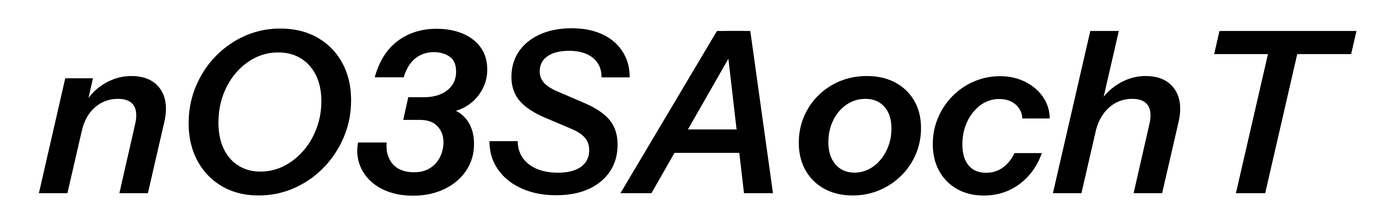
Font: InstrumentSans-Italic_SemiBold_Italic